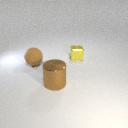
large brown rubber sphere to the left of large brown metal cylinder